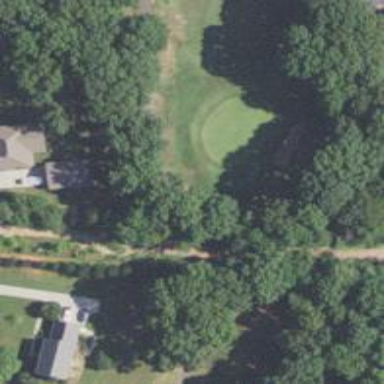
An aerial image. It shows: Well-maintained asphalt path in golf course. The path is of grade1 tracktype.